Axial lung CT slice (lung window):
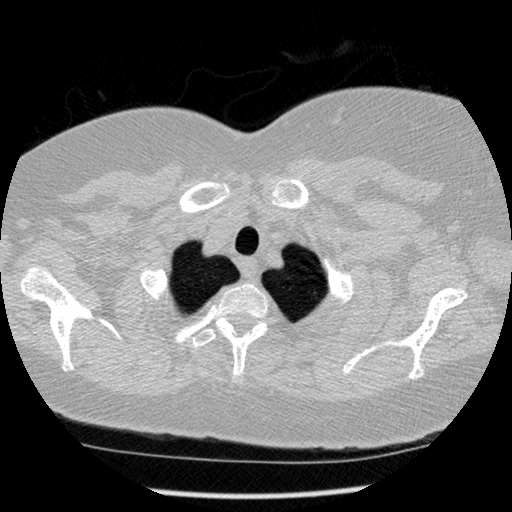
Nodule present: no